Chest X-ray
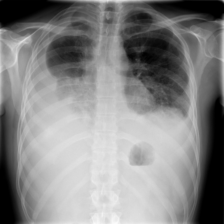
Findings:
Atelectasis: negative
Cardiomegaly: negative
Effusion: positive
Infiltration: negative
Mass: negative
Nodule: negative
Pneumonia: negative
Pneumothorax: negative
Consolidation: negative
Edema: negative
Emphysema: negative
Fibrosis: negative
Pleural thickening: negative
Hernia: negative